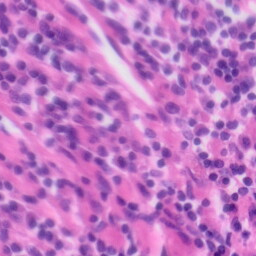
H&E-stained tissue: Tonsil